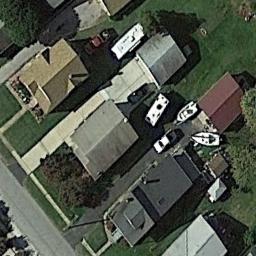
Label: residential